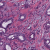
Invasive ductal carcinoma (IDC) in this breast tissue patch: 1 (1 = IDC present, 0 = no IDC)